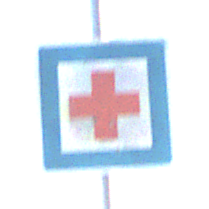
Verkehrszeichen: ErsteHilfe
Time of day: SunriseSunset
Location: Outdoor (Nature)
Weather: Clear
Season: NotSpecified
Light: Natural